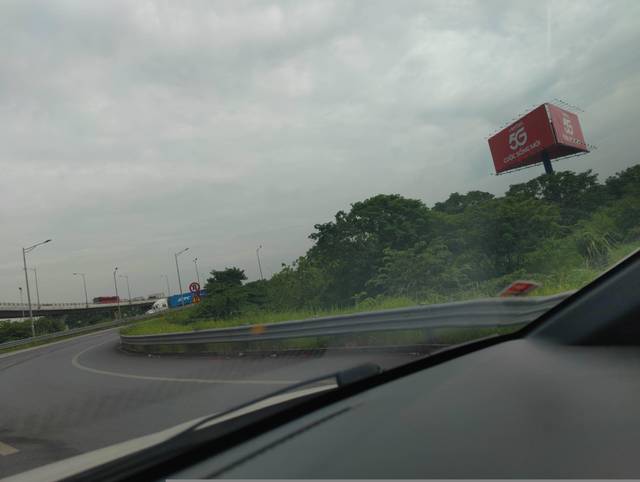
Region: Vietnam
Coordinates: 21.011, 105.918